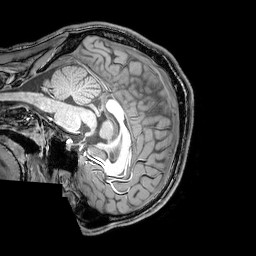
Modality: T1w
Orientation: sagittal
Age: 21
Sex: male
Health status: healthy
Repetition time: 0.081 s
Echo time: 0.037 s